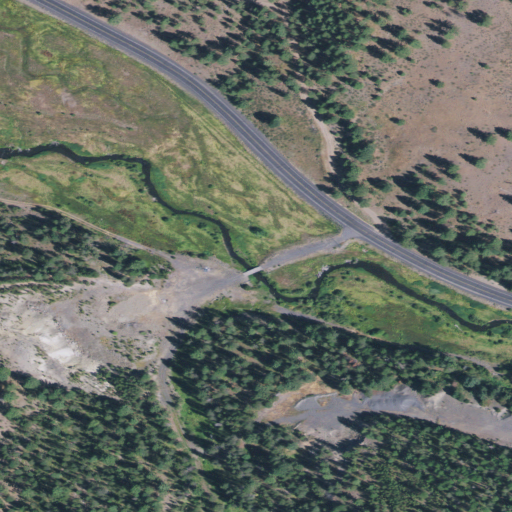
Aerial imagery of valley in Oregon named Placer Gulch containing evergreen forest, shrub, herbaceous wetlands, woody wetlands, and grassland